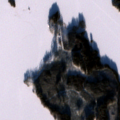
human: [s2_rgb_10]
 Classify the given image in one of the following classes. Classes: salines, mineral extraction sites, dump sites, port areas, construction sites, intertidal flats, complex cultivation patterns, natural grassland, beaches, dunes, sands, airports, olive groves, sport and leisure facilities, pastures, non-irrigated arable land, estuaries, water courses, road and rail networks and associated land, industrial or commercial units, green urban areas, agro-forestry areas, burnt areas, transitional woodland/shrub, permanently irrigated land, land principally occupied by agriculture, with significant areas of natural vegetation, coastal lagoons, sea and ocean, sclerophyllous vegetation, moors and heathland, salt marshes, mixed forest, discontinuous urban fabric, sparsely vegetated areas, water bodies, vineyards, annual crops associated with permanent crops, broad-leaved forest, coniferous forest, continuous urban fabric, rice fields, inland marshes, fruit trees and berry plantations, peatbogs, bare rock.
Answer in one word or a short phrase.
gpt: coniferous forest, water bodies